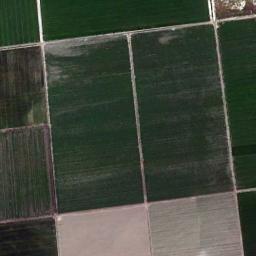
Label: rectangular_farmland